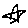
Label: star